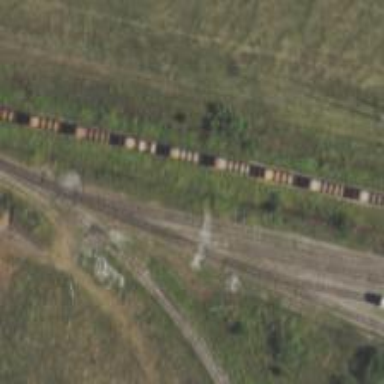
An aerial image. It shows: Rail spur service.